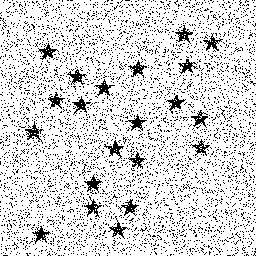
Squares: 0
Triangles: 0
Stars: 21
Total shapes: 21